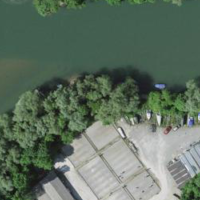
EUNIS habitat code: 15
Species observed at this site:
Allium ursinum